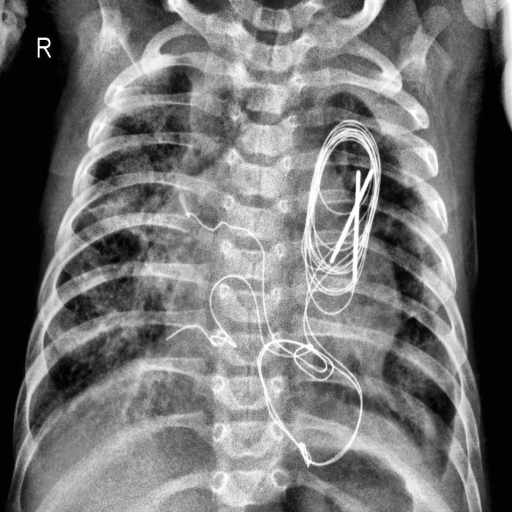
Finding: PNEUMONIA